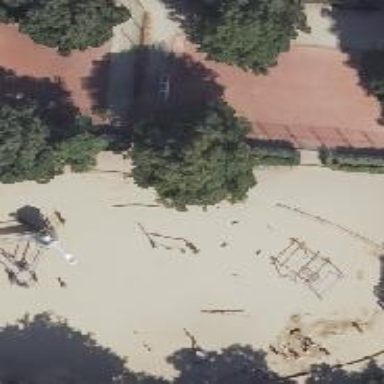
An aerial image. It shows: Playground featuring swings.